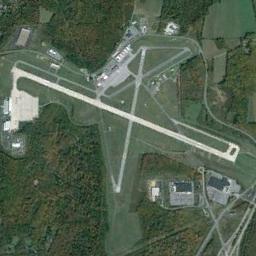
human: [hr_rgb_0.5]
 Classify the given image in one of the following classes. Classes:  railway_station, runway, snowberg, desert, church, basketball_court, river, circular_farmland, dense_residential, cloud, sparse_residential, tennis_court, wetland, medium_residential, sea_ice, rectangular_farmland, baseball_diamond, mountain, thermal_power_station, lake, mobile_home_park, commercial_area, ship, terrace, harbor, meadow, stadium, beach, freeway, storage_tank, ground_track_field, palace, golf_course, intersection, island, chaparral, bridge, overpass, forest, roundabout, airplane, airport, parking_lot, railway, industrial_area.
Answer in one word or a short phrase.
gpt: airport